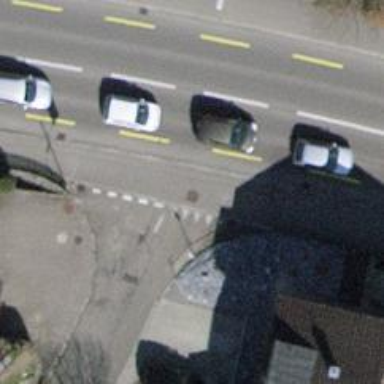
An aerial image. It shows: Road with "give way" sign.